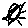
Label: sun